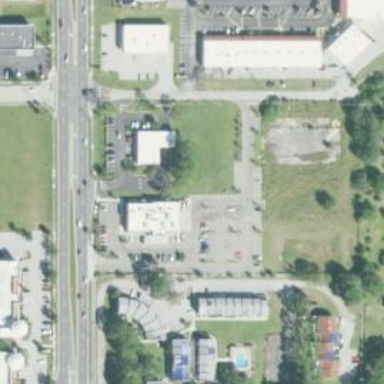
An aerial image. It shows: Commercial restaurant.